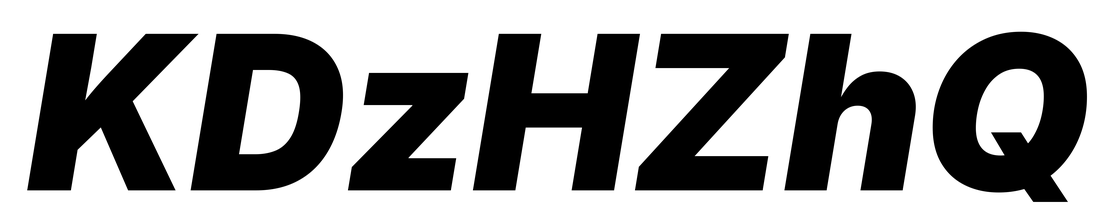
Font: Inter-Italic_Black_Italic